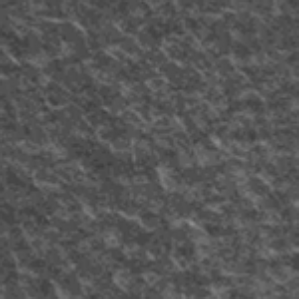
Label: frost